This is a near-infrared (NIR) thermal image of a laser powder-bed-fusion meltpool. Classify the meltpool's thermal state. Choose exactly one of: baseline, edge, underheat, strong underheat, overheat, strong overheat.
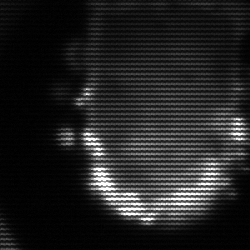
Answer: baseline